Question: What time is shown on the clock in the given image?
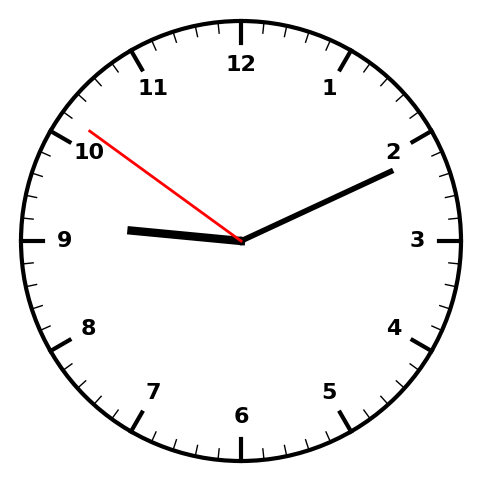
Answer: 09:10:51